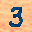
Label: 3